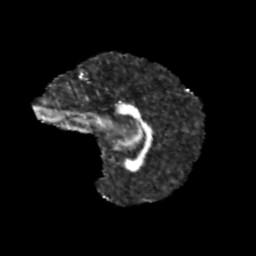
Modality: FA
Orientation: sagittal
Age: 11
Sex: female
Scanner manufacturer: siemens
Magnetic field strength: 3 T
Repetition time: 3.8 s
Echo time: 0.07 s